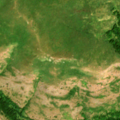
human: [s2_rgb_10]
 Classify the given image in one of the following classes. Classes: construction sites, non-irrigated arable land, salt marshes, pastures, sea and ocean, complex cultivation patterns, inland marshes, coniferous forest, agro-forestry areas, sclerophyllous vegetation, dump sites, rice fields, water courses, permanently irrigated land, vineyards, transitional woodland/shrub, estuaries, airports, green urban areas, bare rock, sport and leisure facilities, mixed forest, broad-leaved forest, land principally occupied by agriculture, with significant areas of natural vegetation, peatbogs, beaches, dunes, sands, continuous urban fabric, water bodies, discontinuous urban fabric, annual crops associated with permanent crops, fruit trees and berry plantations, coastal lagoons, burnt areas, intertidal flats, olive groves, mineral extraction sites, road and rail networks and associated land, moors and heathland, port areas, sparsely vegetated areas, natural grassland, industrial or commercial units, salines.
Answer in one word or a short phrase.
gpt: broad-leaved forest, natural grassland, transitional woodland/shrub, sparsely vegetated areas